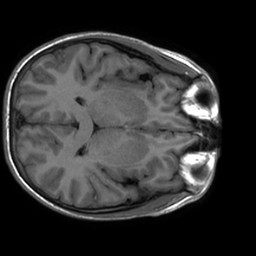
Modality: inplaneT1
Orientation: axial
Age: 20
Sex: male
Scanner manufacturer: ge
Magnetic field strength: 3 T
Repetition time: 2.297 s
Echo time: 0.02273 s